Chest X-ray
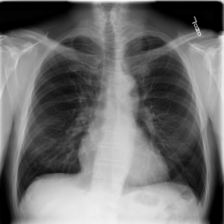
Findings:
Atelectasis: negative
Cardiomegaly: negative
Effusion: negative
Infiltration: negative
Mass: negative
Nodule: negative
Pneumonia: negative
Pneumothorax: negative
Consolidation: negative
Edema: negative
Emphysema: negative
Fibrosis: negative
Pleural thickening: negative
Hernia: negative